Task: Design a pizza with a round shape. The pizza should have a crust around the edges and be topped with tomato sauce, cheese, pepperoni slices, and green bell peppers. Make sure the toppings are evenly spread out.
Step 115:
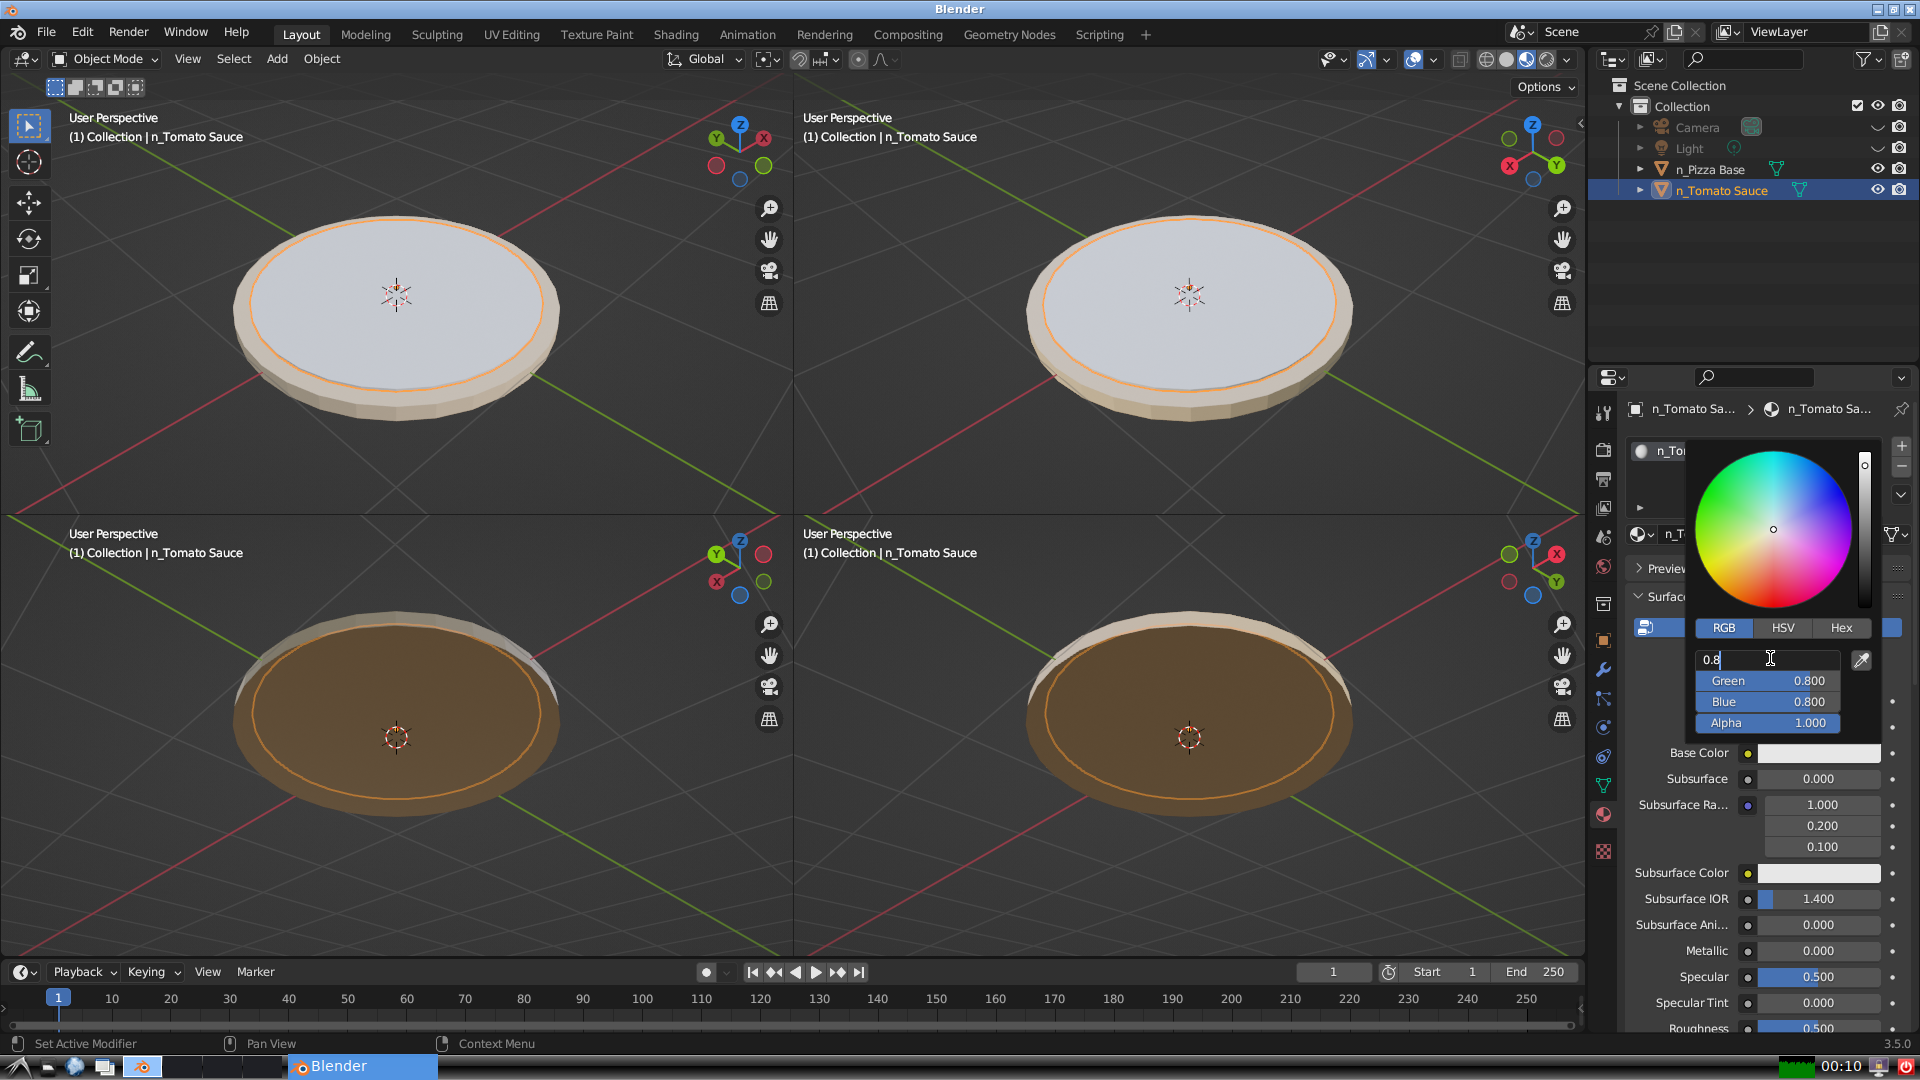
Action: {"key_press": ['Return']}